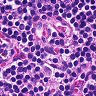
Metastatic tissue present: no